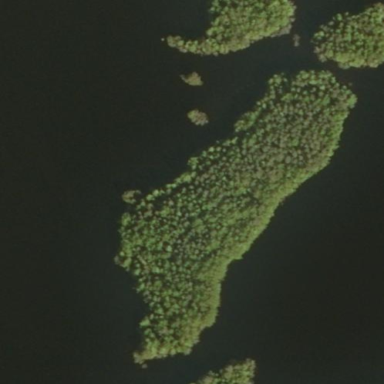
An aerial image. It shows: Island covered with dense forest.